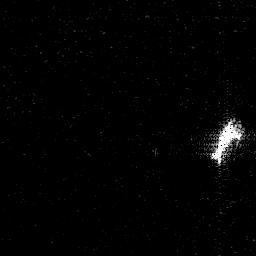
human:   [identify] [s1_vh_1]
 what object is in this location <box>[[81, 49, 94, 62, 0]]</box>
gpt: <ref>1 medium ship at the right</ref>